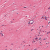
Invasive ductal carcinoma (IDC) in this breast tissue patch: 0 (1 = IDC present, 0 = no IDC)